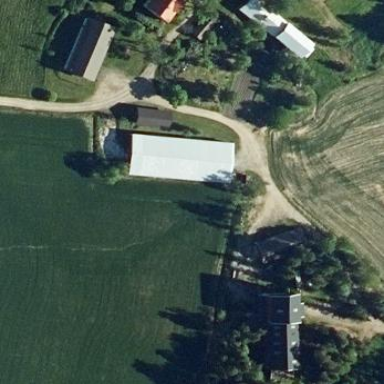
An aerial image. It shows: Farmyard area.